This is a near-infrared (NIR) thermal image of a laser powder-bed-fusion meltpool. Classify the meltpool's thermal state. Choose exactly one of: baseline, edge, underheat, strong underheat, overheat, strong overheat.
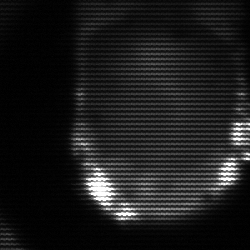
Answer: baseline